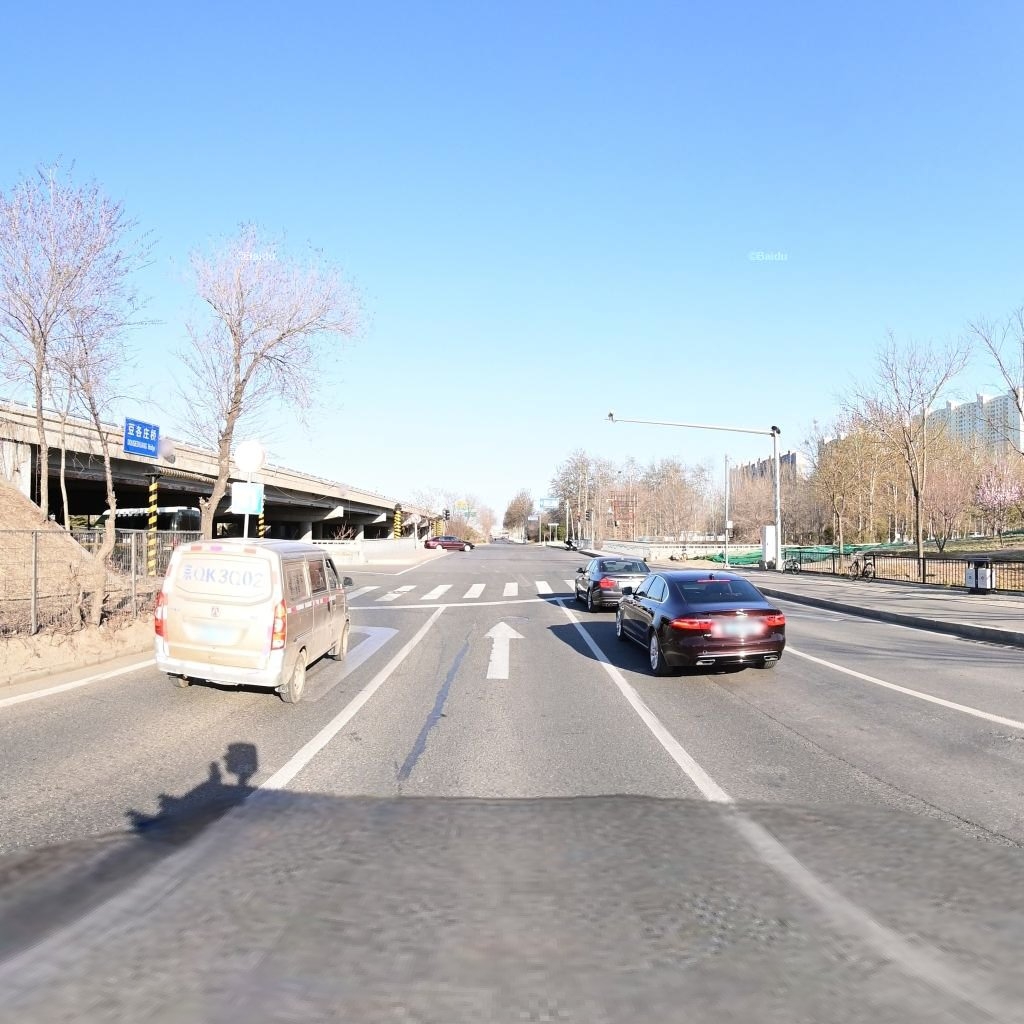
Region: Chaoyang
Road damage annotations: longitudinal patch, manhole cover, longitudinal crack